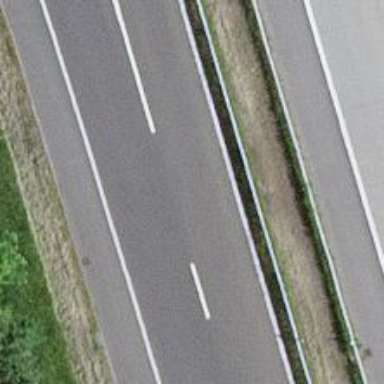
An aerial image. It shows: Asphalt motorway link.